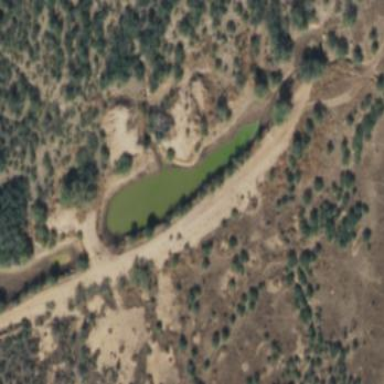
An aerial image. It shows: Reservoir used for water storage. It is natural water feature.